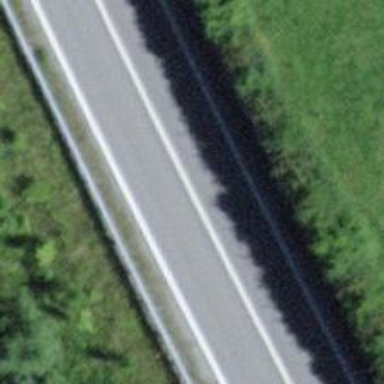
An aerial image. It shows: Asphalt road designated as trunk highway.